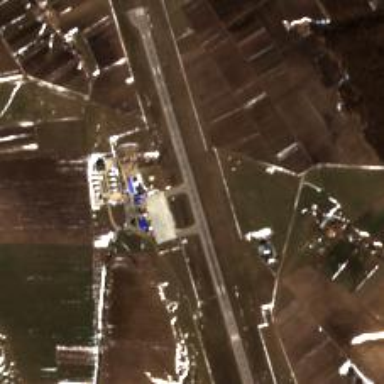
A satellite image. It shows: Runway at airport.